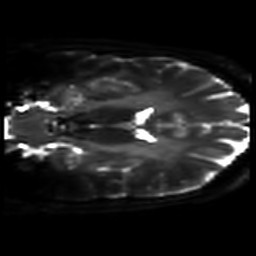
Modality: DWI
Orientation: coronal
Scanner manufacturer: philips
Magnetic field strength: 7 T
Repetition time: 9.612 s
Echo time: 0.073 s